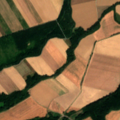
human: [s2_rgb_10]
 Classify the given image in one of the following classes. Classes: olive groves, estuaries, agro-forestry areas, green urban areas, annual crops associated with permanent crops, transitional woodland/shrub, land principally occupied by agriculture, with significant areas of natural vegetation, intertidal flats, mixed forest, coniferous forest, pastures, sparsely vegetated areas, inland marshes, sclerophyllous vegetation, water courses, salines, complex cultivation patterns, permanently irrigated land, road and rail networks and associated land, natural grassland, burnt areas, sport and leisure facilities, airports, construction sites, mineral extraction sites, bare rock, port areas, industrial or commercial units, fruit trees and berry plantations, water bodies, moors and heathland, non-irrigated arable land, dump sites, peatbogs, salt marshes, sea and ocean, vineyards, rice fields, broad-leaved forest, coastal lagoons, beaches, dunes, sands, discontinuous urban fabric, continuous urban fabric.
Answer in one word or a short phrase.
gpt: non-irrigated arable land, land principally occupied by agriculture, with significant areas of natural vegetation, broad-leaved forest